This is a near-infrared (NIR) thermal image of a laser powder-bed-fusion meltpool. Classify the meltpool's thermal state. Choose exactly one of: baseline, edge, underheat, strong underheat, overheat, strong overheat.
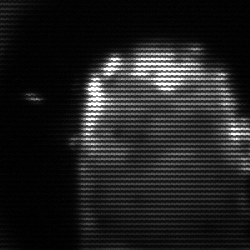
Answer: baseline